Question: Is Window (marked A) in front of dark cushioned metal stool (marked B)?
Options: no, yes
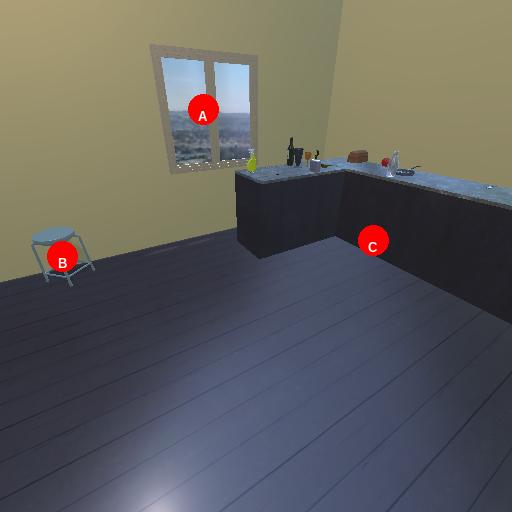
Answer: no